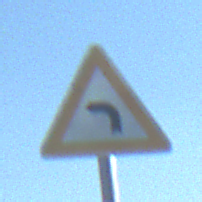
Verkehrszeichen: KurveLinks
Umgebung: Outdoor, Nature
Tageszeit: MorningAfternoon
Wetter: PartlyCloudy
Licht: Natural
Jahreszeit: NotSpecified
Kontrast: HighContrast